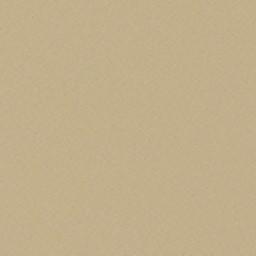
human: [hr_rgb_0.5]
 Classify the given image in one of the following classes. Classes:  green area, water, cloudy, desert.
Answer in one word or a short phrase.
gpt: desert